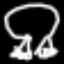
Label: frog